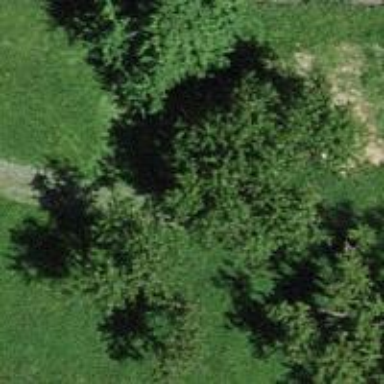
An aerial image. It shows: Agricultural area with deciduous broadleaved trees.